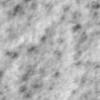
Label: no_change